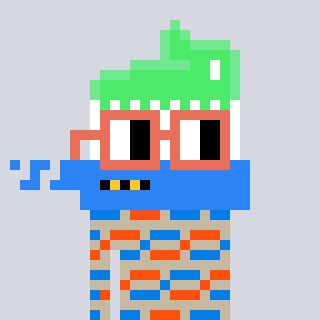
a pixel art character with square orange glasses, a toothbrush-shaped head and a bege-colored body on a cool background